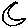
Label: moon